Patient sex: F
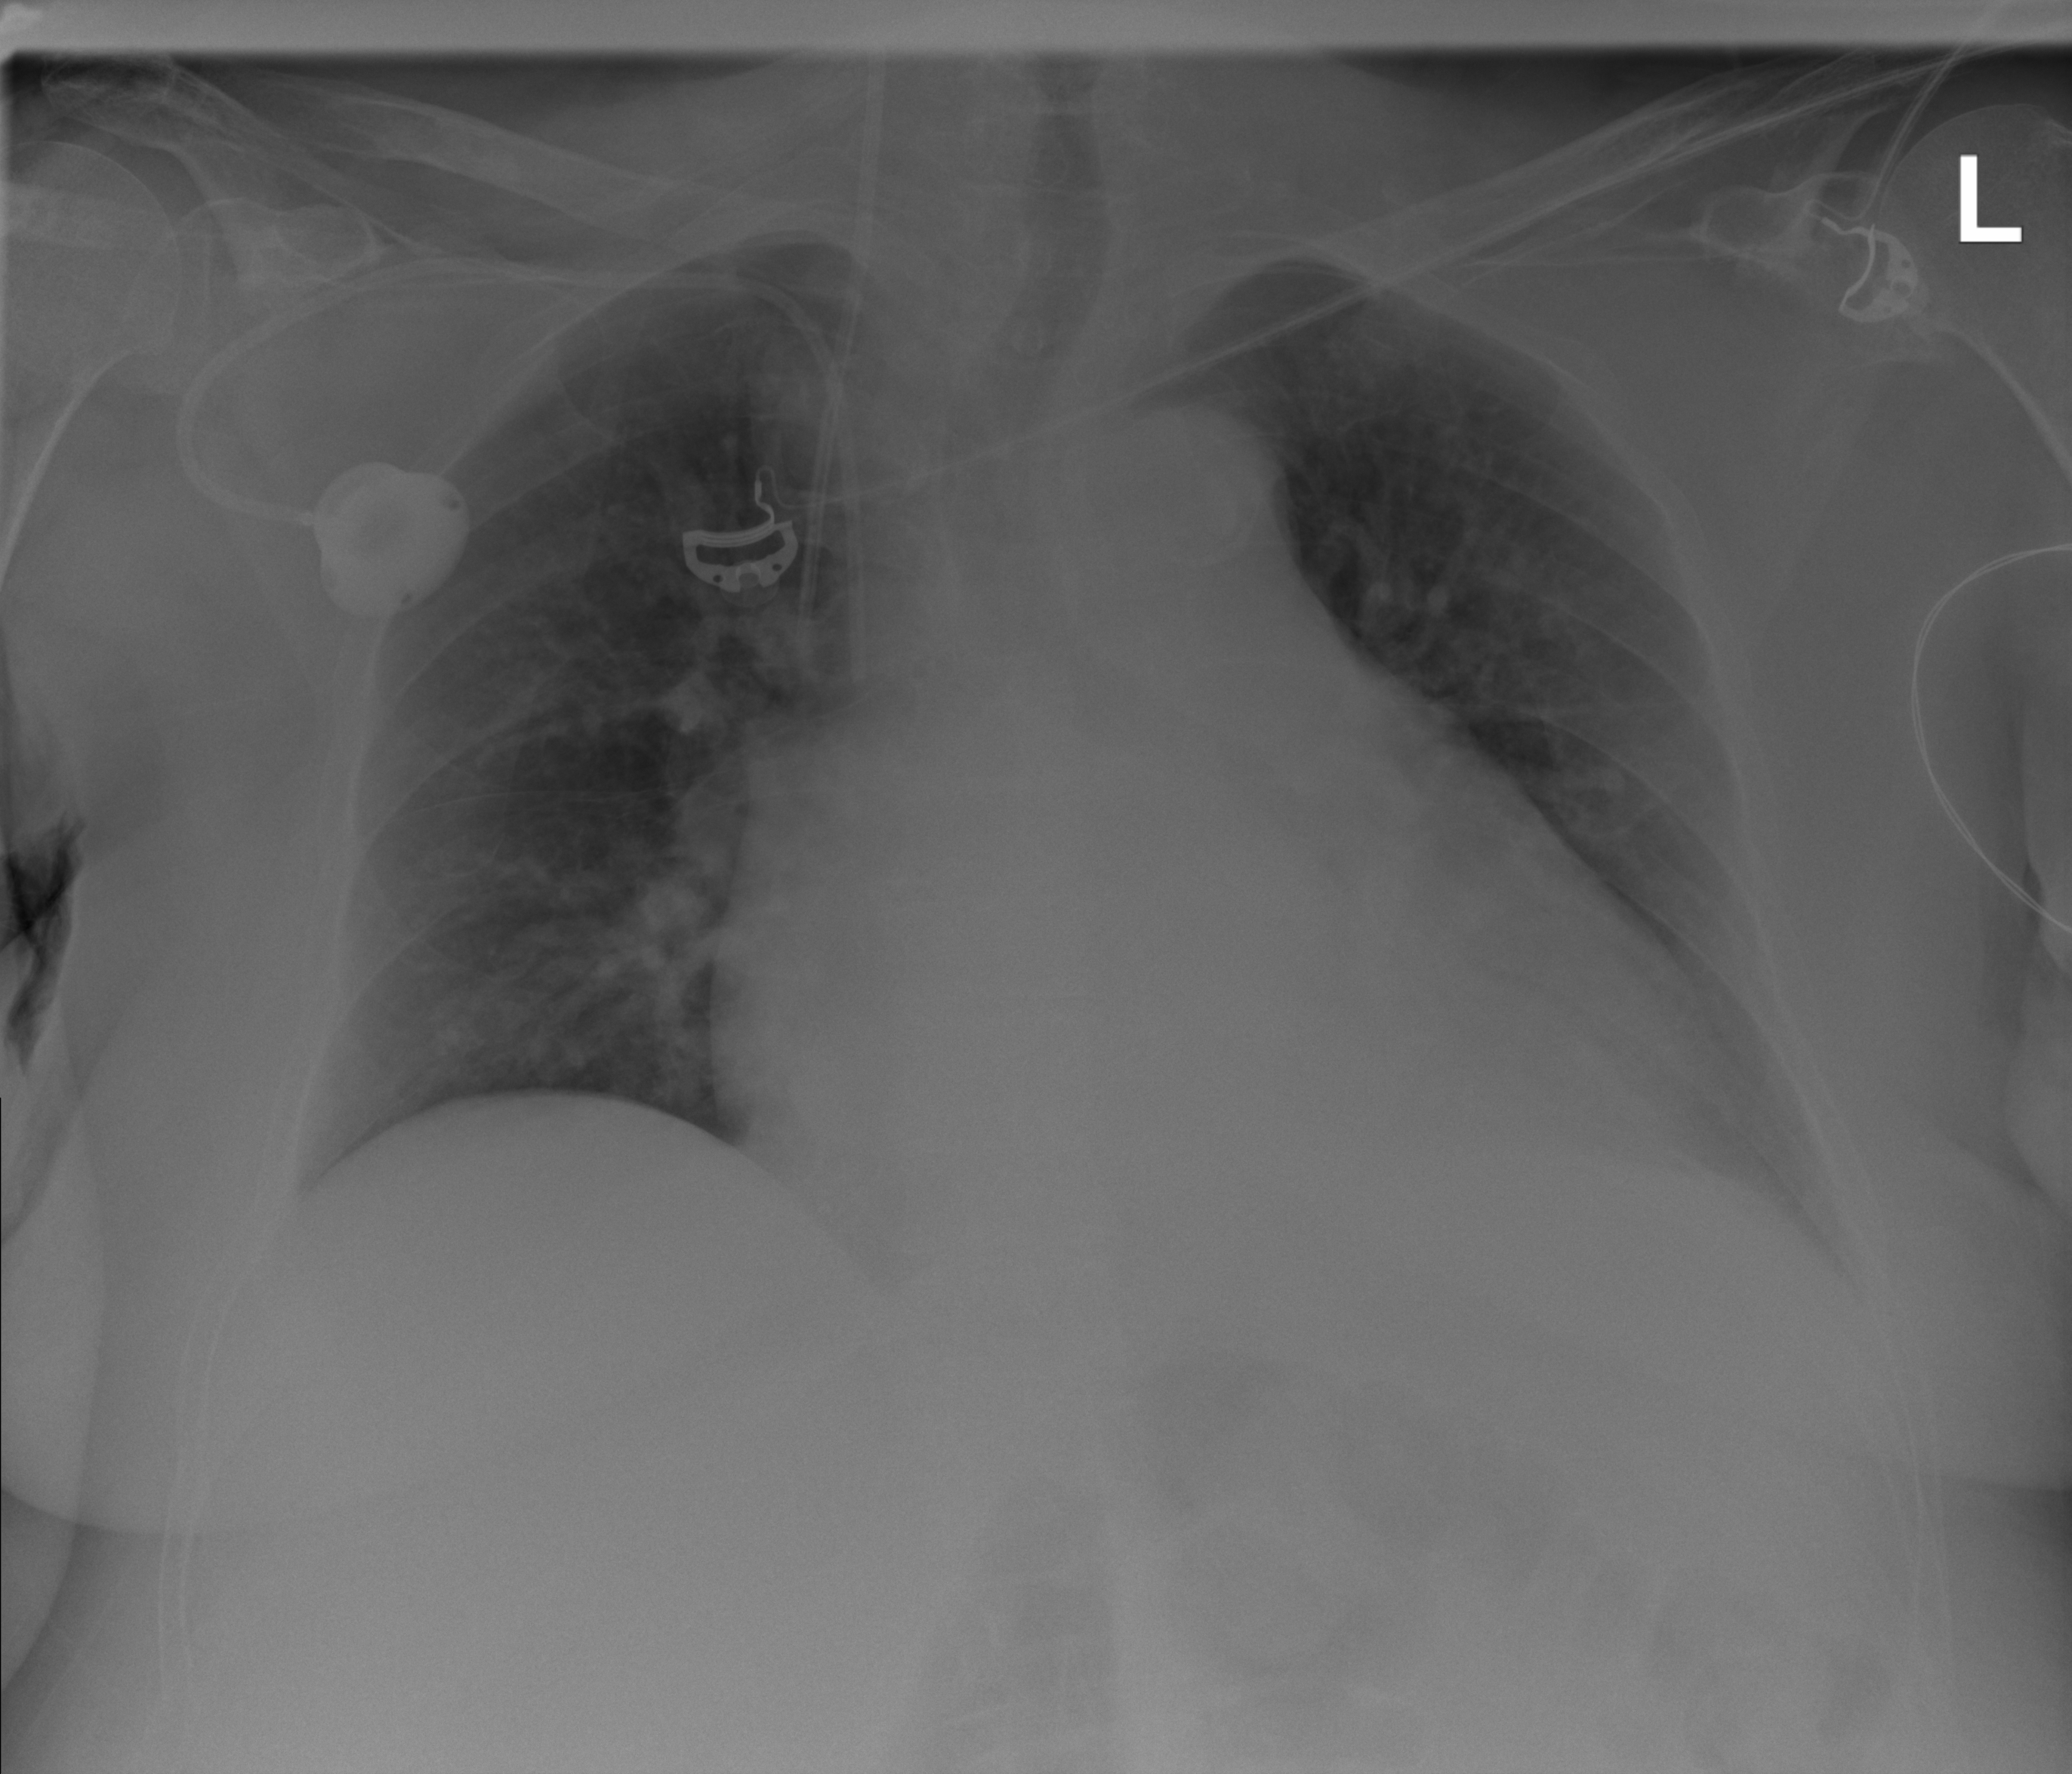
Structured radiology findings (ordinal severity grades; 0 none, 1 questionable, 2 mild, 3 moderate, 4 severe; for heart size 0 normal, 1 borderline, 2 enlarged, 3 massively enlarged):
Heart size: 3
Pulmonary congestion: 2
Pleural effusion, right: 1
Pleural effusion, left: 1
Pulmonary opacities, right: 0
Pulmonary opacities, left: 0
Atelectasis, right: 0
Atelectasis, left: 0